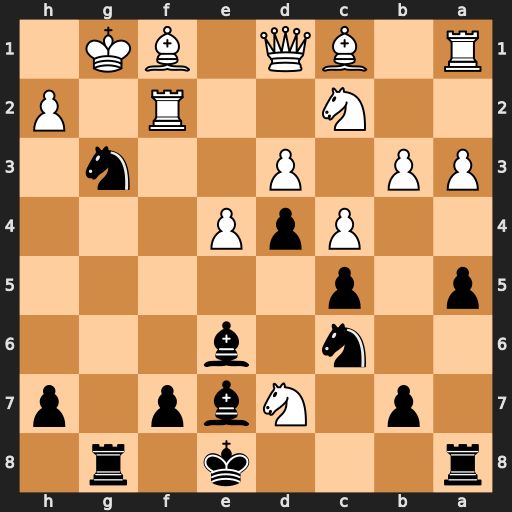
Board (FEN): r3k1r1/1p1Nbp1p/2n1b3/p1p5/2PpP3/PP1P2n1/2N2R1P/R1BQ1BK1
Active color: b
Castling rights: q
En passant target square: -
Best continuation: Ne2+ Kh1 Rg1#